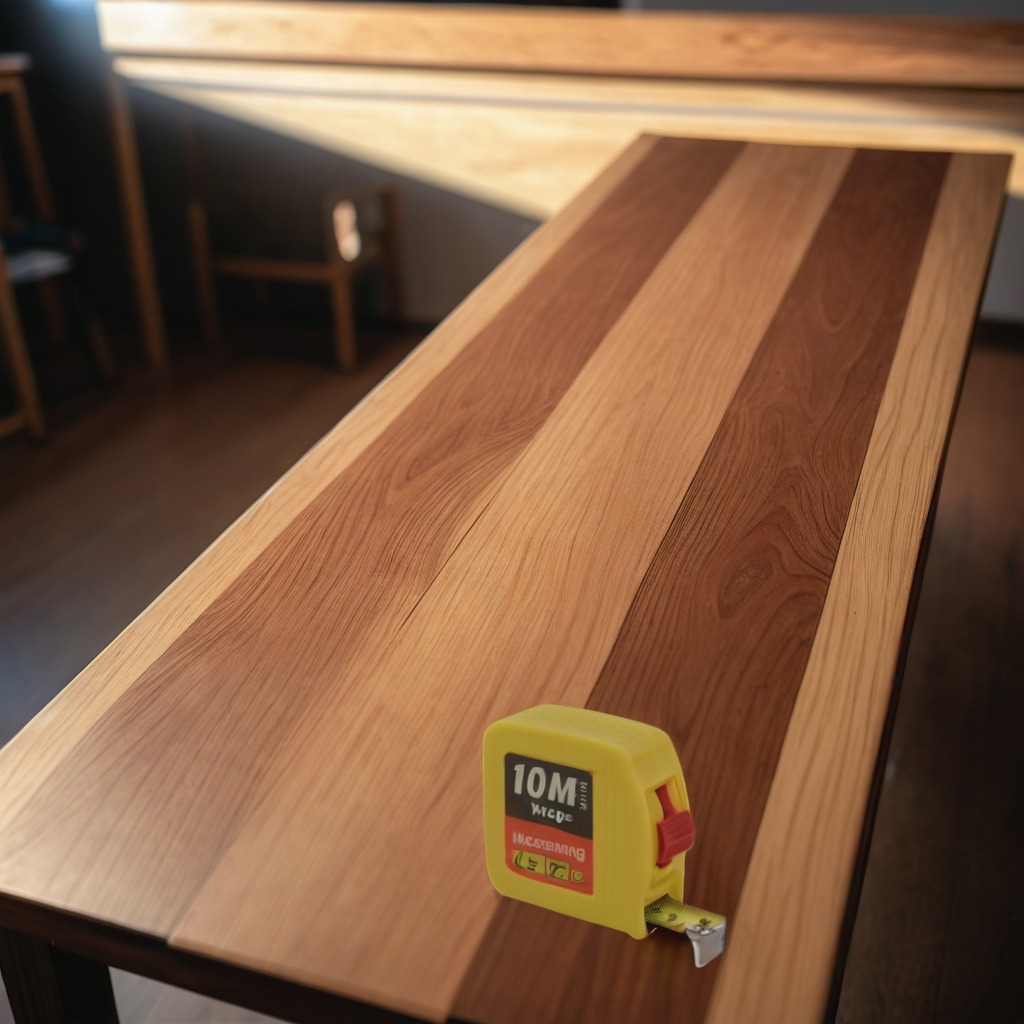
A measuring tape lies on the wooden table in the carpentry studio.